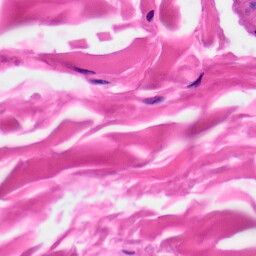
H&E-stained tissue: Skin